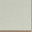
Piece: xx